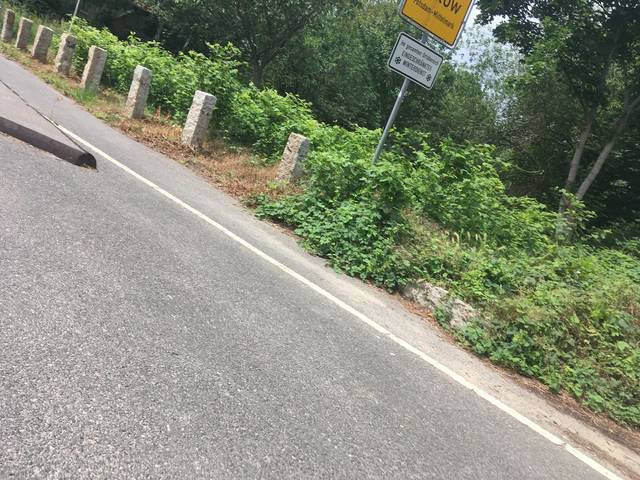
Region: Germany
Coordinates: 52.409, 13.302